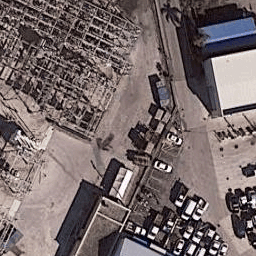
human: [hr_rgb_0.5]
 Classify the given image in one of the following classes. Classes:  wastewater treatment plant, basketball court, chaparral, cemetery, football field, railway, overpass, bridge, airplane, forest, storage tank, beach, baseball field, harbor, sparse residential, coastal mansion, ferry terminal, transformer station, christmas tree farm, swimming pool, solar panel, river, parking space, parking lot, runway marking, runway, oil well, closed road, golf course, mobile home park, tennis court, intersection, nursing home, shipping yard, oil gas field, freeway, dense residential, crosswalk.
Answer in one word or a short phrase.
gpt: transformer station